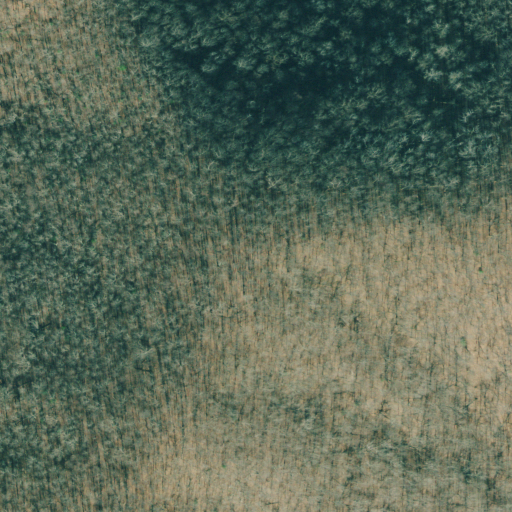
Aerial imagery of mountain in Georgia named Milksick Cove Knob containing only deciduous forest